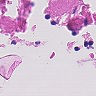
Metastatic tissue present: no